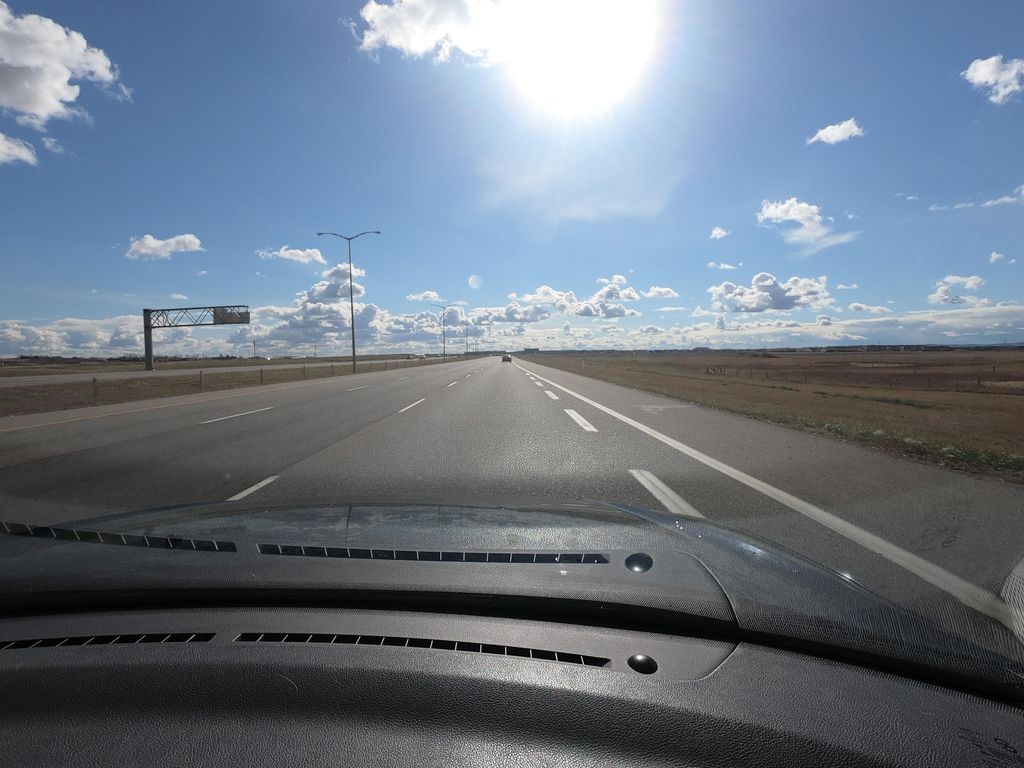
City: calgary